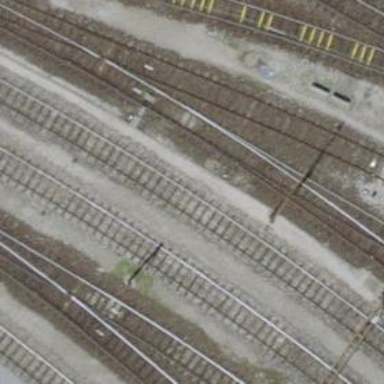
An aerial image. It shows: Railway yard with electrified tracks and single track.